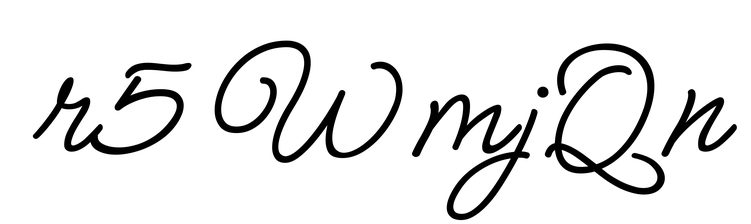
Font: MeowScript-Regular